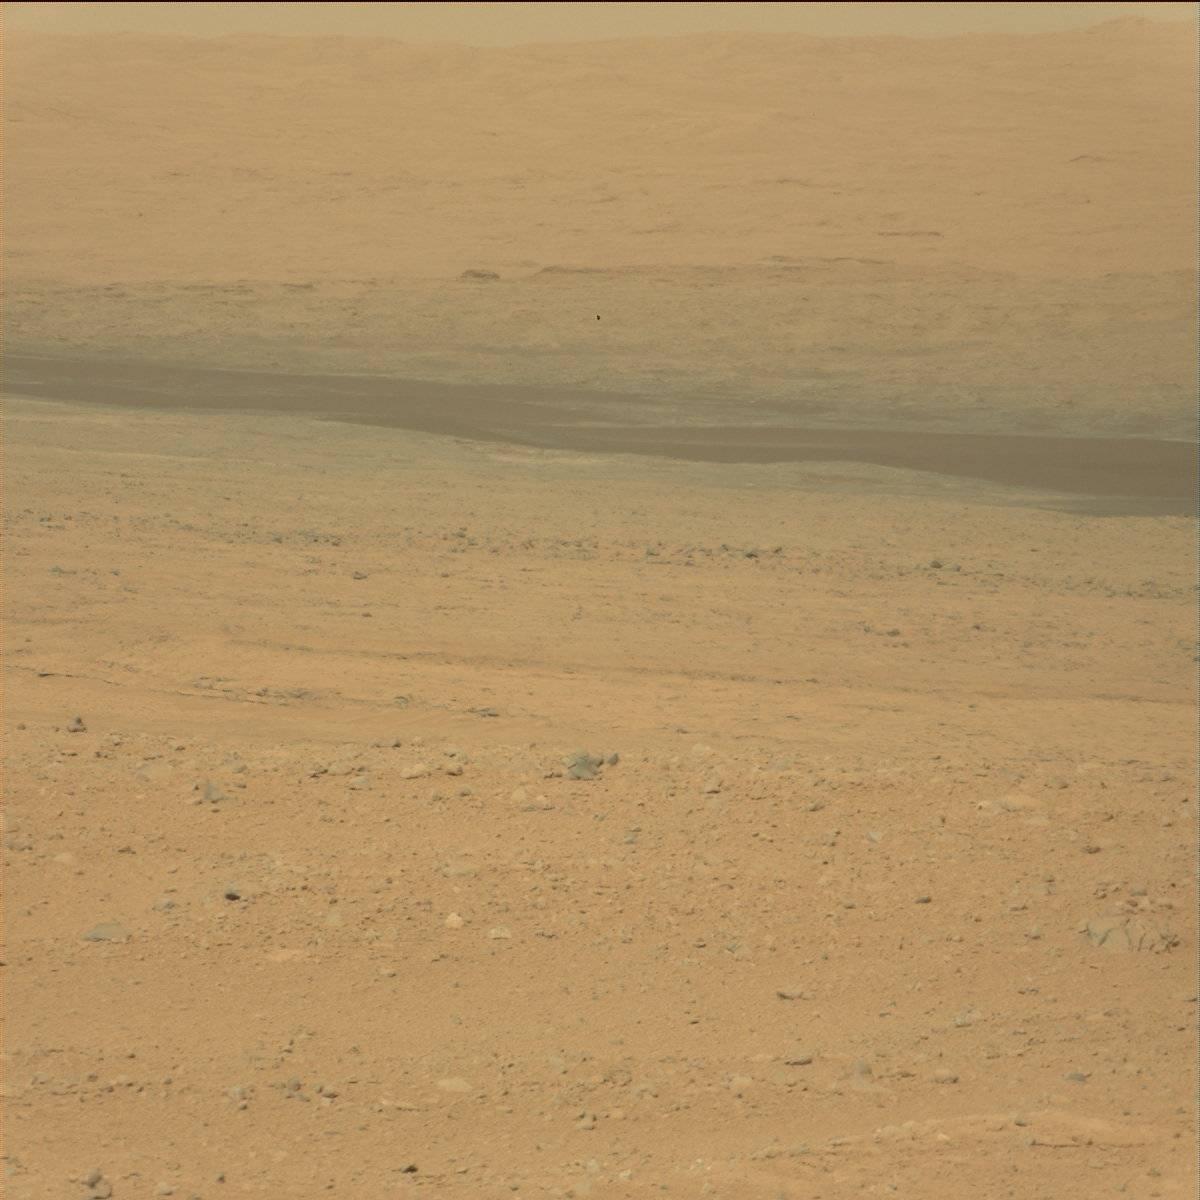
Terrain classes present: Bedrock, Ridge, Sand / Soil, Sky